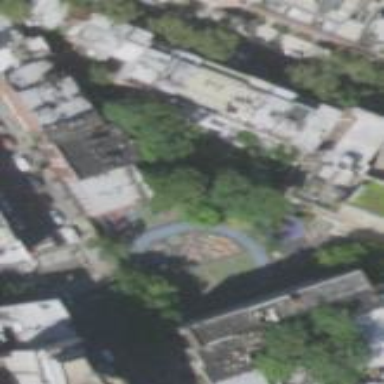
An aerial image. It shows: Schoolyard designated as leisure land.